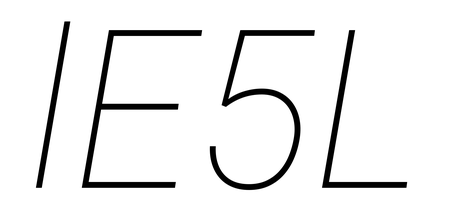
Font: Roboto-Italic_Thin_Italic